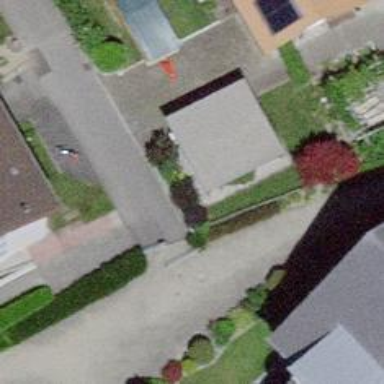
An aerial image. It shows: Footway without sidewalk.